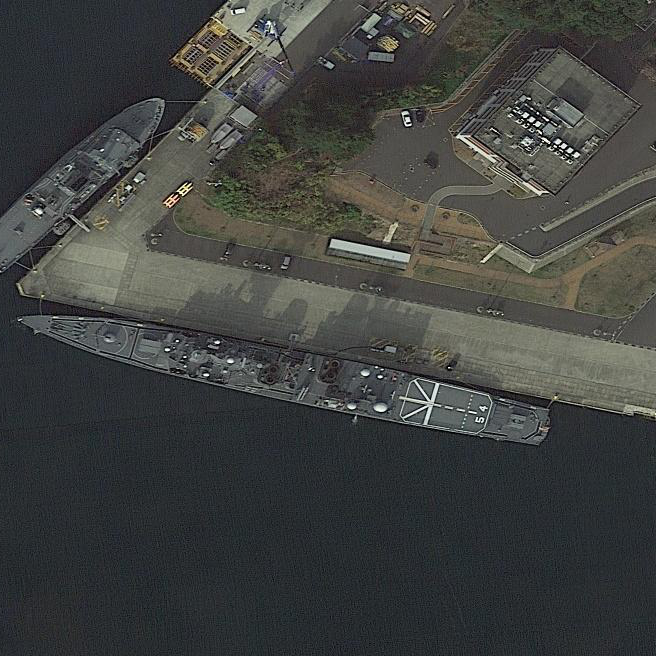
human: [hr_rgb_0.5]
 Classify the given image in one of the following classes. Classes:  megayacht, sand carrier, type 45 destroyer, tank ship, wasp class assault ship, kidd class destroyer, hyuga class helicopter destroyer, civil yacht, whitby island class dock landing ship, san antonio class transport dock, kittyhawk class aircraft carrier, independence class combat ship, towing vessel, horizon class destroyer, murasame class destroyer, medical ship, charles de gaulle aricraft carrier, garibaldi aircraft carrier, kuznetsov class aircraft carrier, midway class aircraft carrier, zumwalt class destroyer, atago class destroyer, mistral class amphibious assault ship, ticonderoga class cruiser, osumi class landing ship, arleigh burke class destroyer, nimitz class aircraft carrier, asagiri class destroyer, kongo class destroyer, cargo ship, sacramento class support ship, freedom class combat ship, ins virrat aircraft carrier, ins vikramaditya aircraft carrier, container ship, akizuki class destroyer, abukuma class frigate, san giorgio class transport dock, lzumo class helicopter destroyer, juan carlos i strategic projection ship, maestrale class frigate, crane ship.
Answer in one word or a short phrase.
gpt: Asagiri class destroyer